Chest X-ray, PA view. Patient: 24 years old, sex F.
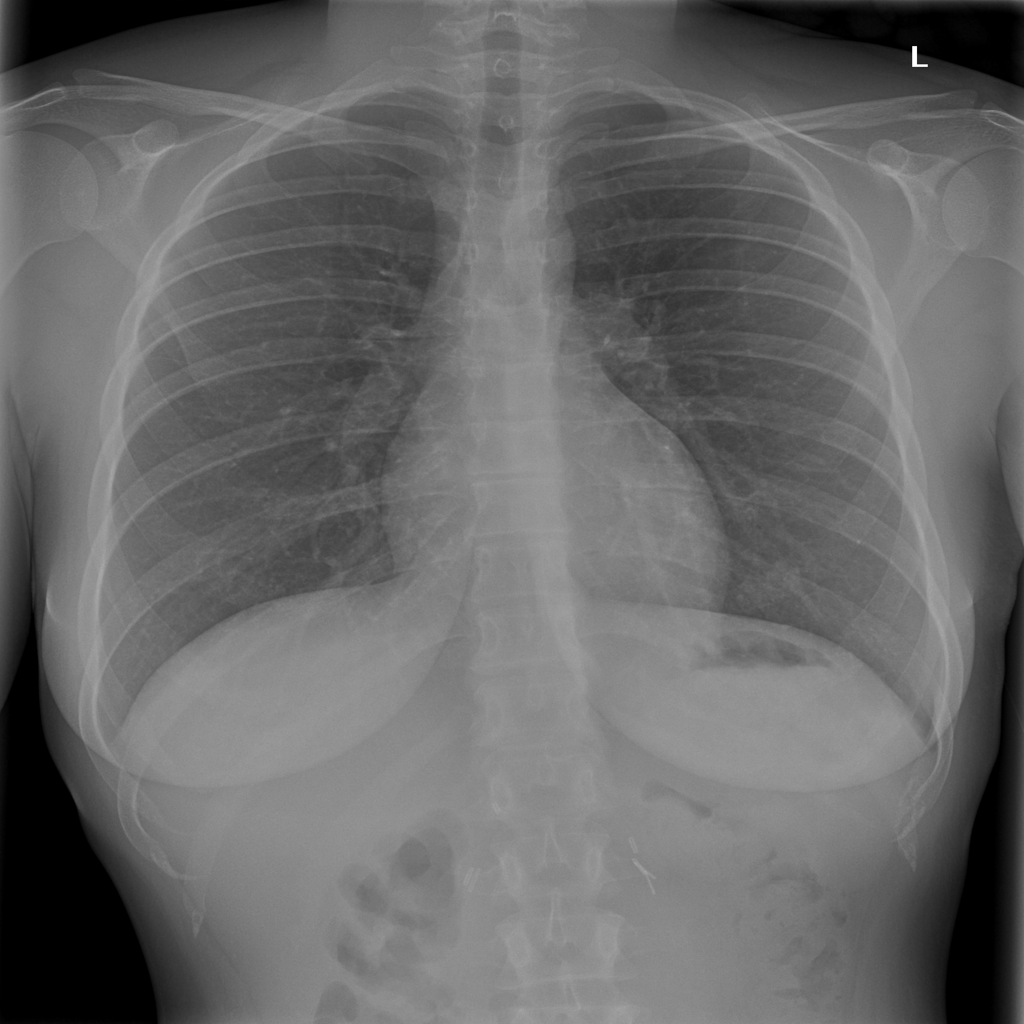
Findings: No Finding